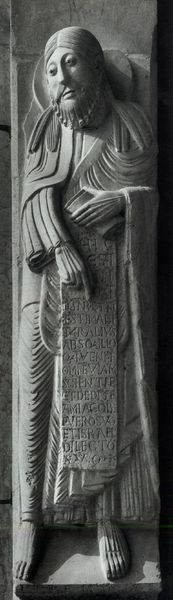
Titel: Vianden
Standort: Vianden (EU - Luxemburg)
Schlagwörter: hand, mann, nackt, umhang, finger, grau, haar, mund, nase, schwarz, säule, weiss, bart, wand, augen, bibel, falten, gesicht, sockel, stein, kirche, figur, gewand, haare, mittelscheitel, skulptur, relief, füße, schrift, papier, tafel, zeigefinger, inschrift, zehen, zeigen, foto, fotografie, barfuss, antike, buch, groß, text, buchstaben, pergament, heiligenschein, jesus, mittelalter, romanik, fingerzeig, heiliger, schriftrolle, fresko, shwarz, christentum, bauplastik, latein, pilger, evangelium, gesetz, fotot, steinfigur